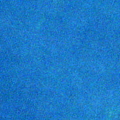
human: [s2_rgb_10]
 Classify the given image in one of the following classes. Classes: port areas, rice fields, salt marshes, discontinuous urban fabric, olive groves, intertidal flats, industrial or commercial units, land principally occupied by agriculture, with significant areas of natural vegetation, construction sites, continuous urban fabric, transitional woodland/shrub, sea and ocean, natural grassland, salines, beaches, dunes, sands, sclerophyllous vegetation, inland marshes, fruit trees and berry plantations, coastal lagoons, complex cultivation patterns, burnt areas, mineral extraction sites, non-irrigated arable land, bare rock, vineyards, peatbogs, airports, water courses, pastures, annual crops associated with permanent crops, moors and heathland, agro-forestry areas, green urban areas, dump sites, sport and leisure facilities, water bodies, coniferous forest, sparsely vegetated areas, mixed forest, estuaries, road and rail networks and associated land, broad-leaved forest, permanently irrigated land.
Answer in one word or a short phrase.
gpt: sea and ocean